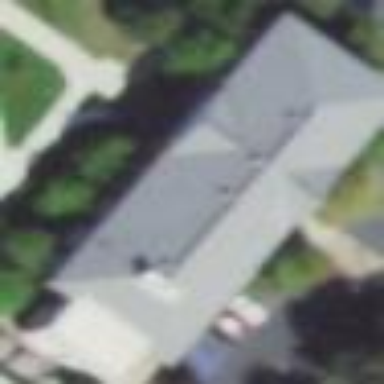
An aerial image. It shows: College building.